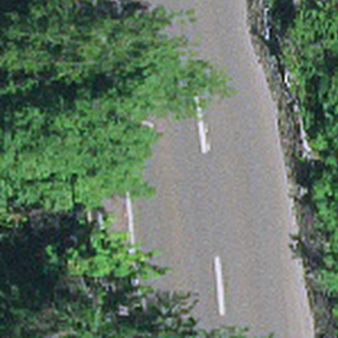
Label: other